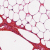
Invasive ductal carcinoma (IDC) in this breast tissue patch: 0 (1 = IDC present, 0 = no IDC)